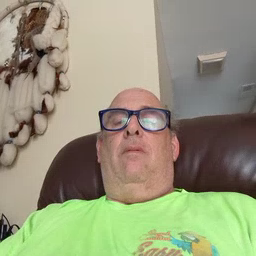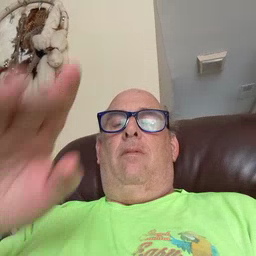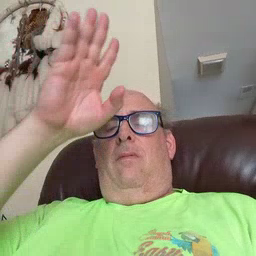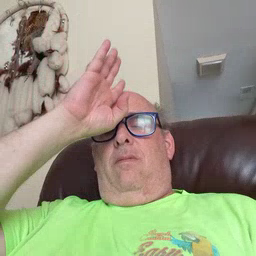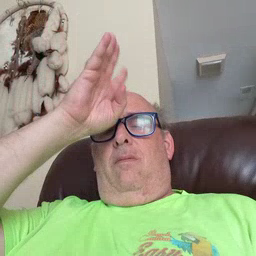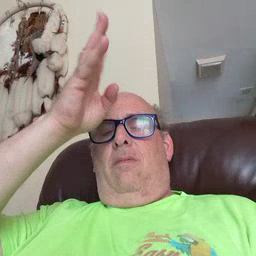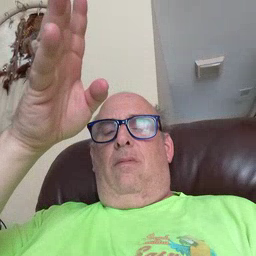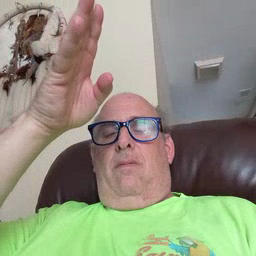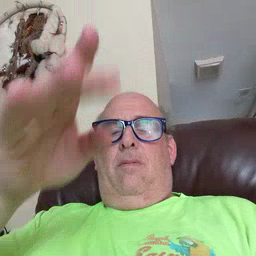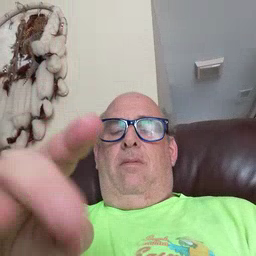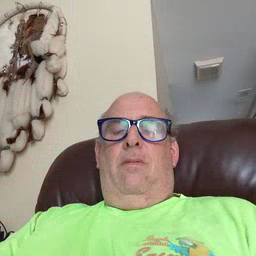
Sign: fireman